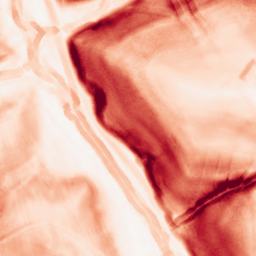
Category: morphological
Decomposition family: morphological_gradient
Decomposition parameters: size: 5
shape: diamond
Upsampling method: quintic
Upsampling parameters: scale: 4
Upsampling scale: 4